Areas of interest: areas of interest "Zhongshan Hailiang Hardware Manufacturing Co., Ltd."
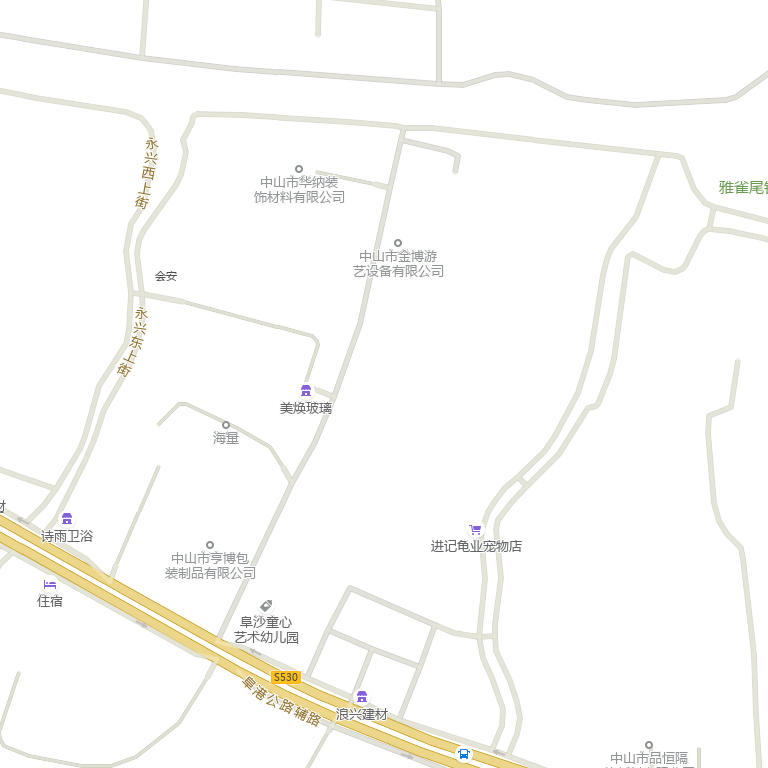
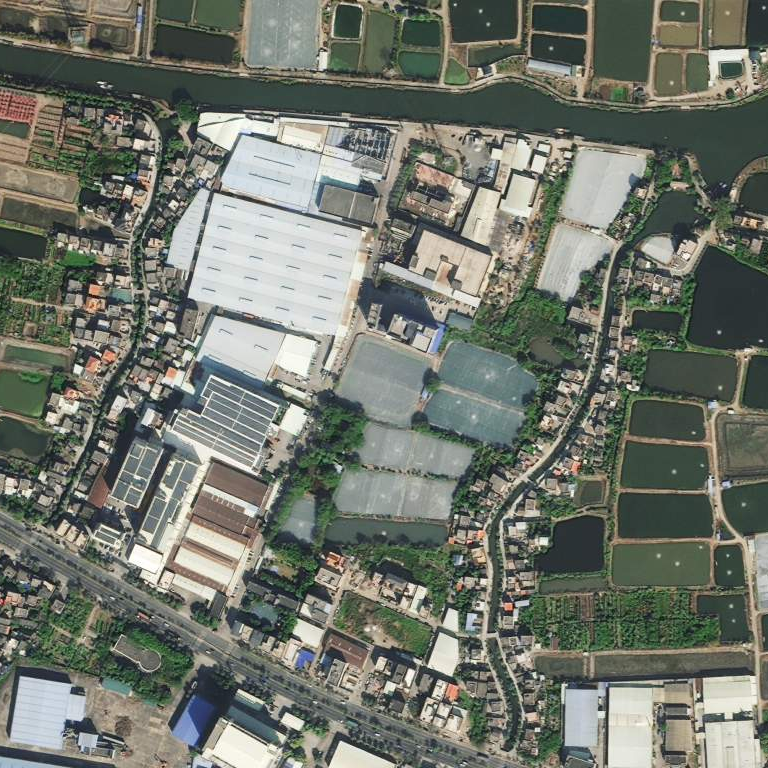